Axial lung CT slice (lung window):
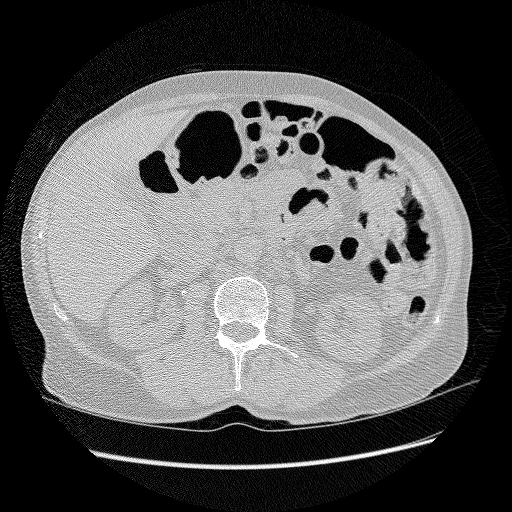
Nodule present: no